Interaction volume radius: 5 \u00c5
Interaction volume height: 10 \u00c5
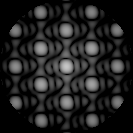
Disorder parameter: 0.004801